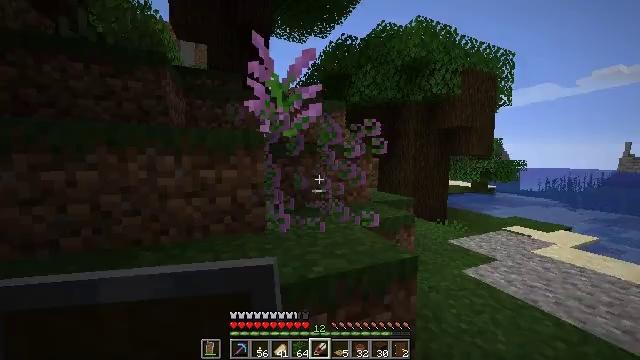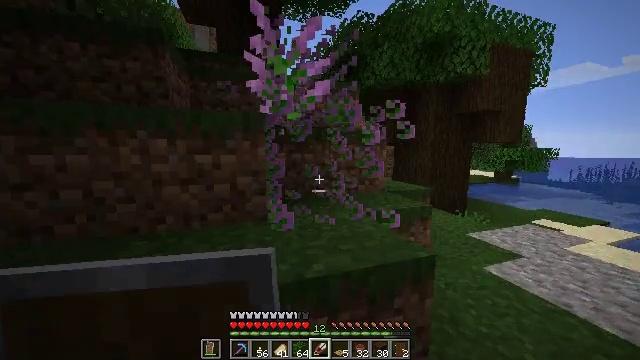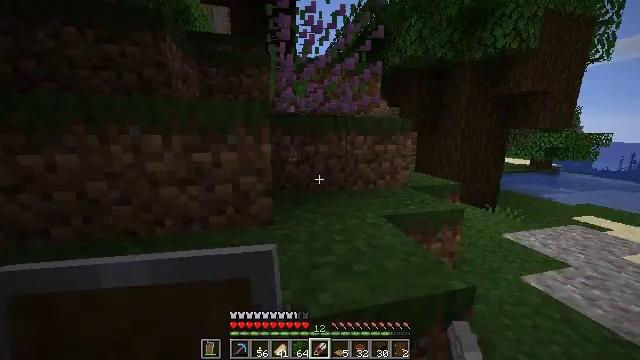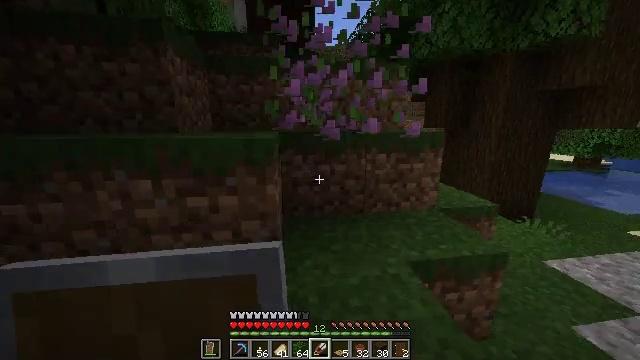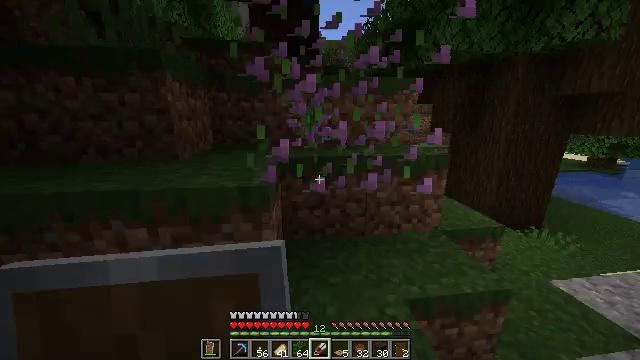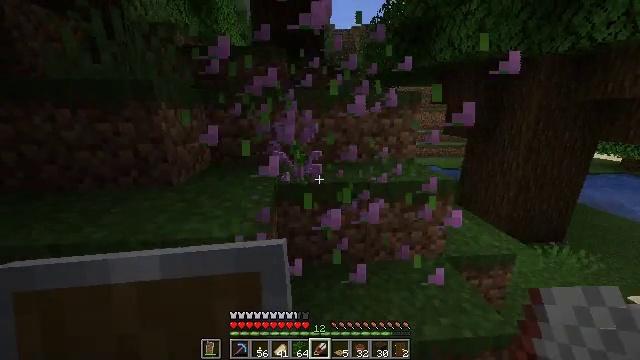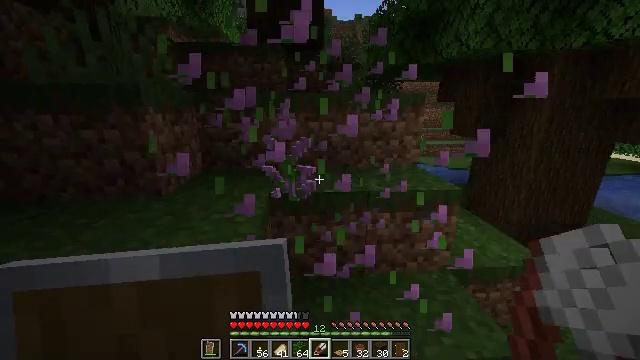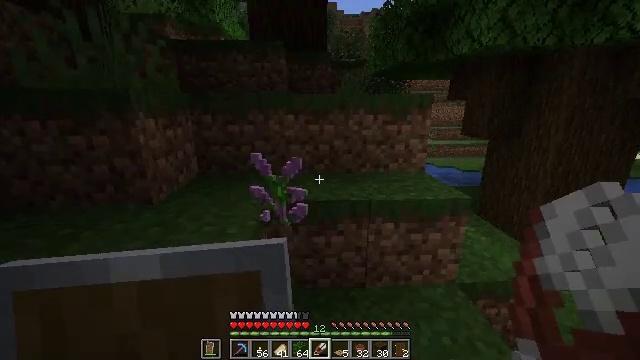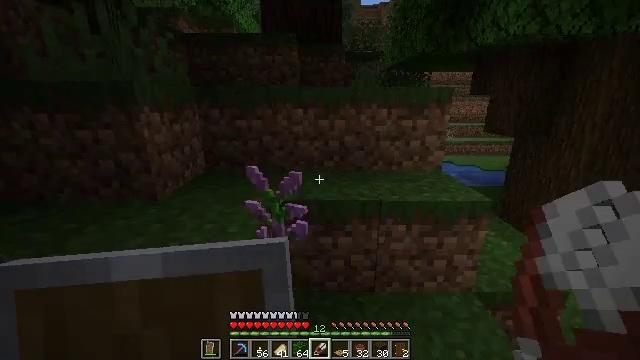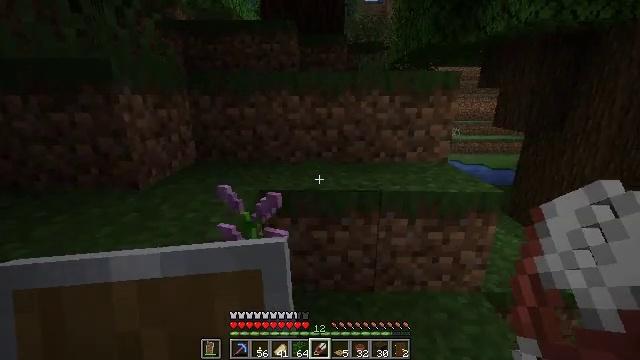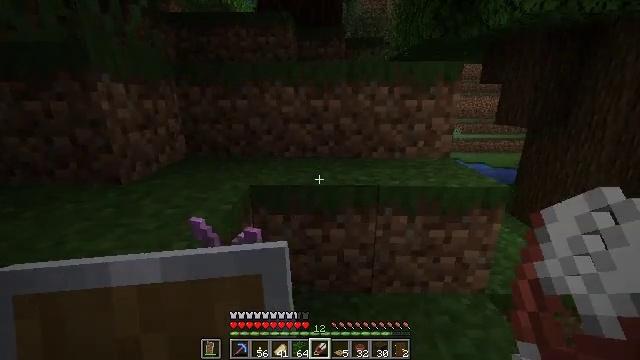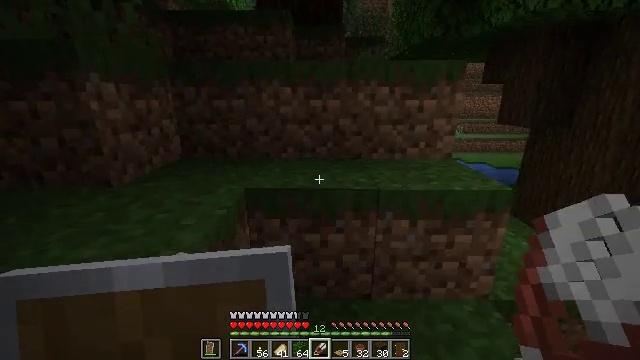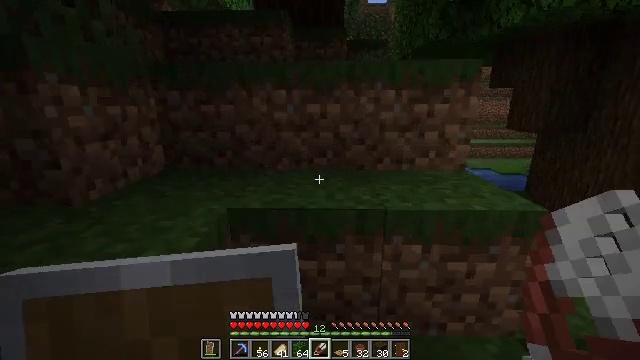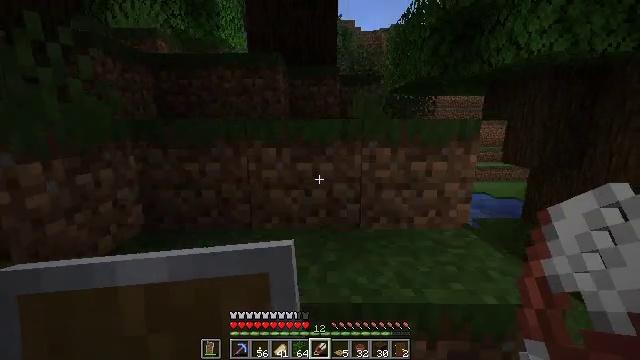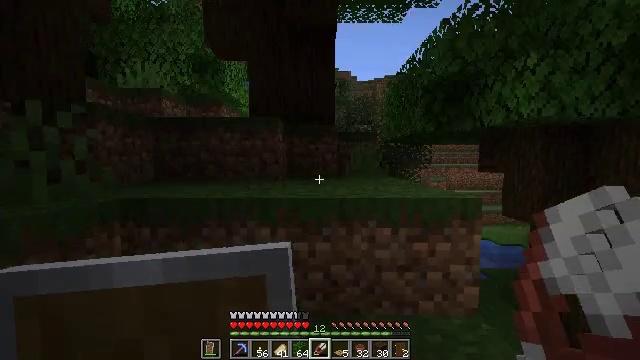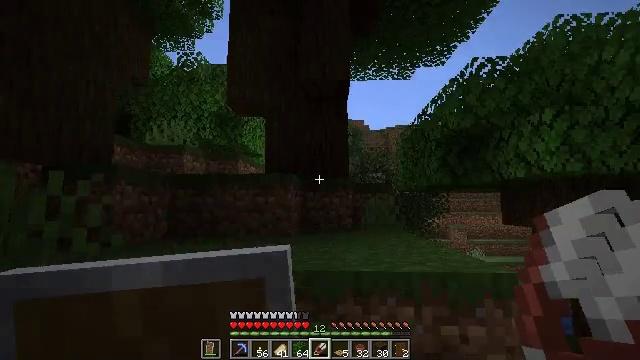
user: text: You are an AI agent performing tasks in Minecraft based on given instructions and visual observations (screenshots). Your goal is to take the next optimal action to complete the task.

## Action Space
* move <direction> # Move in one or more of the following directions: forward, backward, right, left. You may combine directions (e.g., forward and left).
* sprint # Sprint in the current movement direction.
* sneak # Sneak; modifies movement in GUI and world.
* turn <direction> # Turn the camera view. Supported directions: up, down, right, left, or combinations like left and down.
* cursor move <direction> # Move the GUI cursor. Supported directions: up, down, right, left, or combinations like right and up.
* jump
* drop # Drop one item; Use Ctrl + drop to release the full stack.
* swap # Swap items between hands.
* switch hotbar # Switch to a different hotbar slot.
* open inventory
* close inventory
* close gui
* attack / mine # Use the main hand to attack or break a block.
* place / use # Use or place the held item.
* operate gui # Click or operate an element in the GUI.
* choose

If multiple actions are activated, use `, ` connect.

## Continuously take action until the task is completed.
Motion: motion action
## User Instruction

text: Collect the azure bluet for decoration.
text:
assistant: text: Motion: move forward, turn left and down
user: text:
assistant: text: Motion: move forward, turn left and down, jump
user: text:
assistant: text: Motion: move forward, turn left and down, jump
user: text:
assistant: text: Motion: move forward, turn left and down, jump
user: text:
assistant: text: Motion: move forward, turn left and down, jump
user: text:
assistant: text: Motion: move forward
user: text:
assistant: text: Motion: move forward, turn left
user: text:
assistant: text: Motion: move forward, turn left
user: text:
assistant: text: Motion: move forward
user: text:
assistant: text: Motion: move forward
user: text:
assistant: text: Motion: move forward
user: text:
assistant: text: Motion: move forward, turn up
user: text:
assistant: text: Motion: move forward, turn right and up, jump
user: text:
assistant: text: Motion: move forward, turn up, jump
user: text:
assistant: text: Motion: move forward, turn left and up, jump
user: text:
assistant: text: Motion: move forward, turn left and up, jump
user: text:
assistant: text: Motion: move forward, jump
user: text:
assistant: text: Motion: move forward, jump
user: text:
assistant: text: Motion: move forward, jump
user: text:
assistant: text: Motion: move forward, jump
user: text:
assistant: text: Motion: move forward, jump
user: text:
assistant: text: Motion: move forward, jump
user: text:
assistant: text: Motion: move forward, jump
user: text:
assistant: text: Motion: move forward, jump
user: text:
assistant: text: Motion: move forward, turn left, jump
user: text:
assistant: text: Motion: move forward, jump
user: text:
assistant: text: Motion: move forward, turn left and down, jump
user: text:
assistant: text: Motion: move forward, turn left and down, jump
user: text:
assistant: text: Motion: move forward, turn left and down, jump
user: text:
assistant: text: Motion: move forward, turn left and down